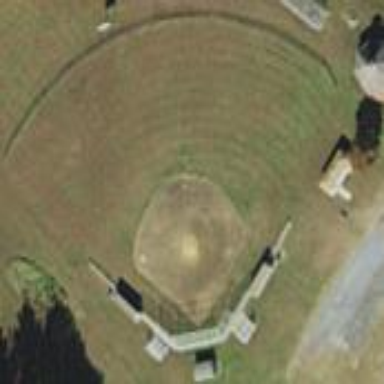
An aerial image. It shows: Baseball pitch for leisure and sports activities.